Field crop: maize
Growth stage: 2
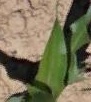
Species: maize